Interaction volume radius: 5 \u00c5
Interaction volume height: 25 \u00c5
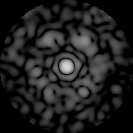
Disorder parameter: 0.7196